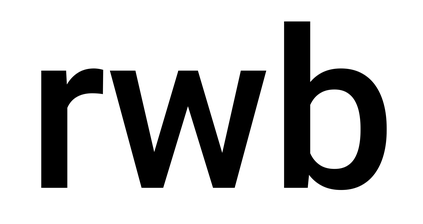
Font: Roboto_Medium